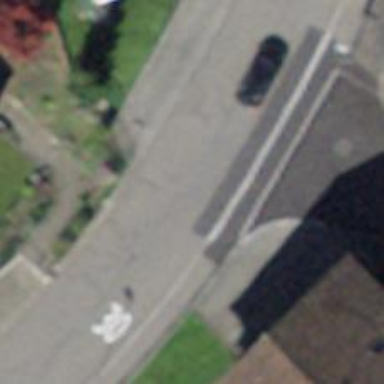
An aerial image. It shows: Smoothly paved residential road.